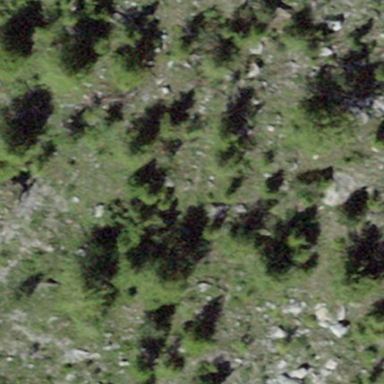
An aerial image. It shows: Forest area.